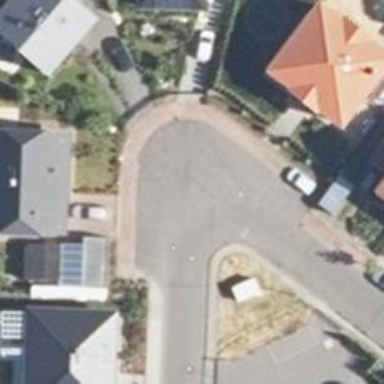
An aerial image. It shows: Turning circle on the road.